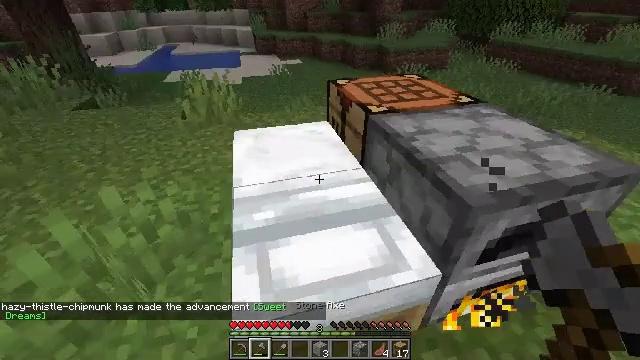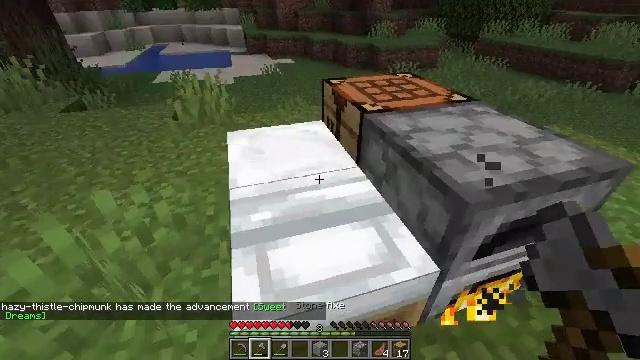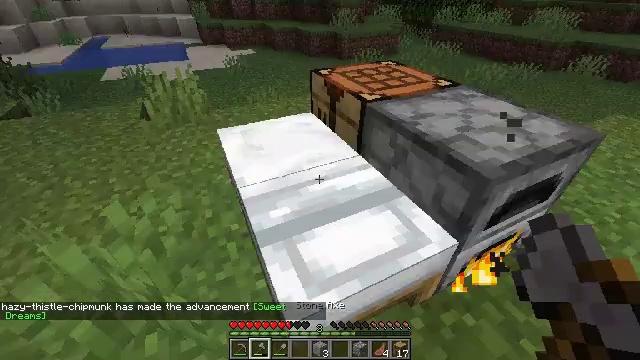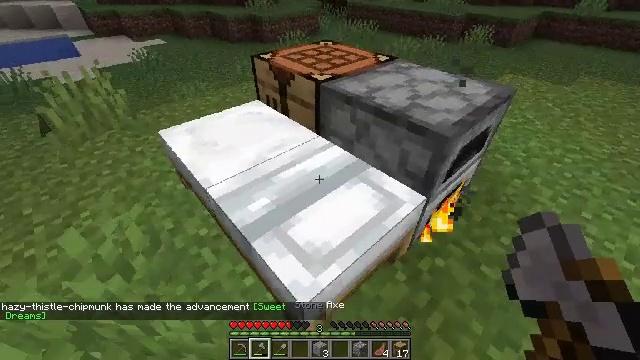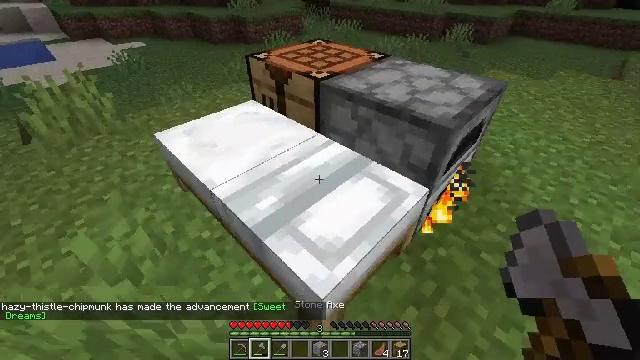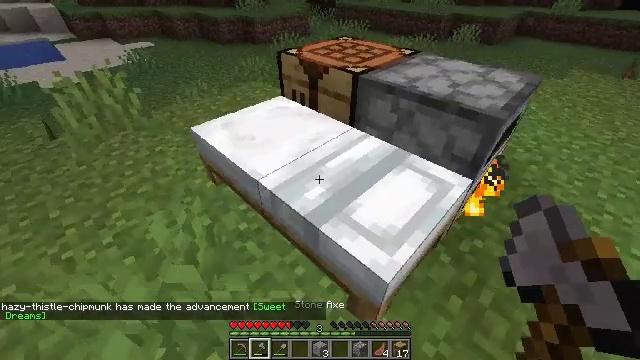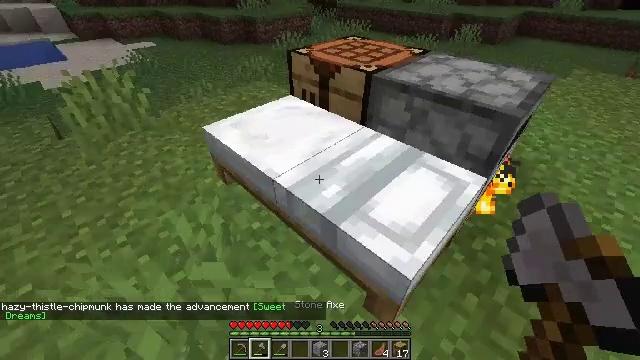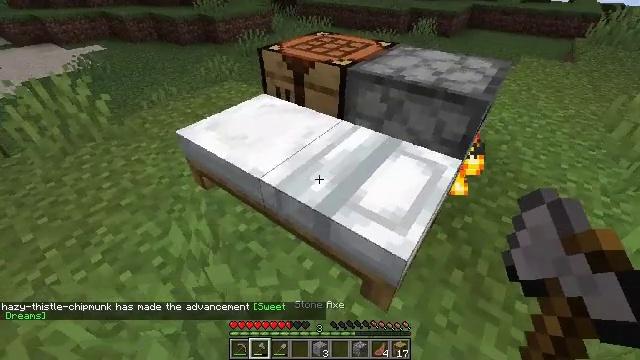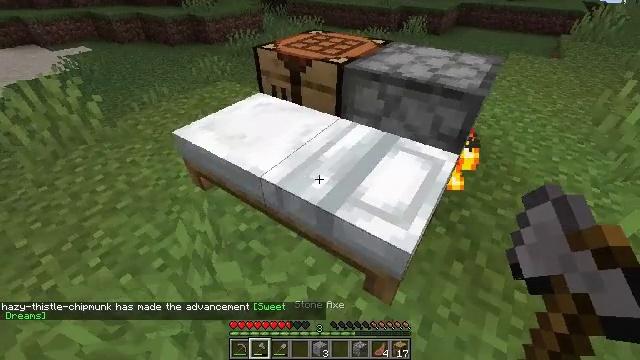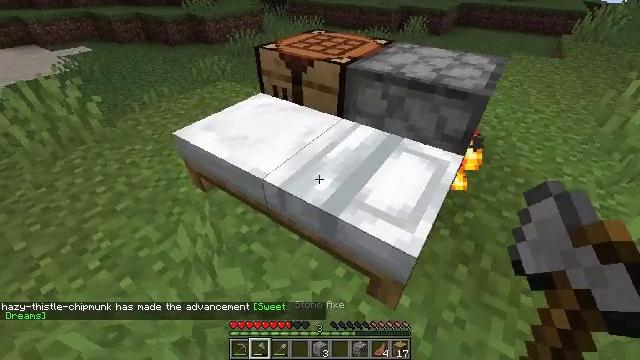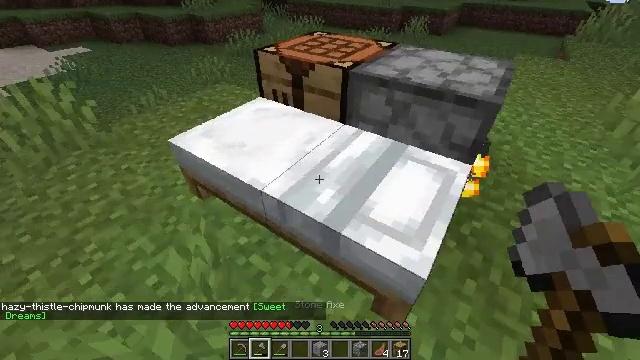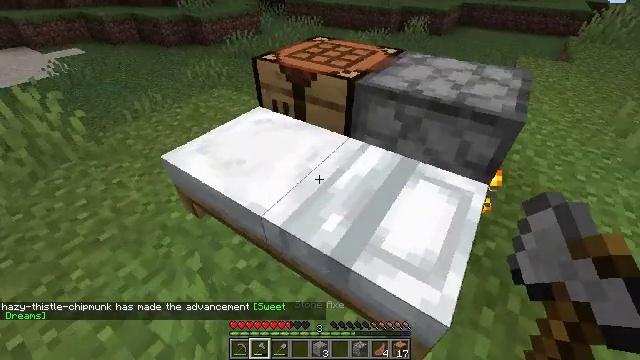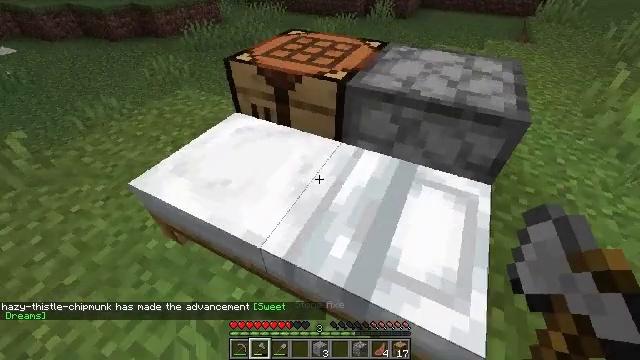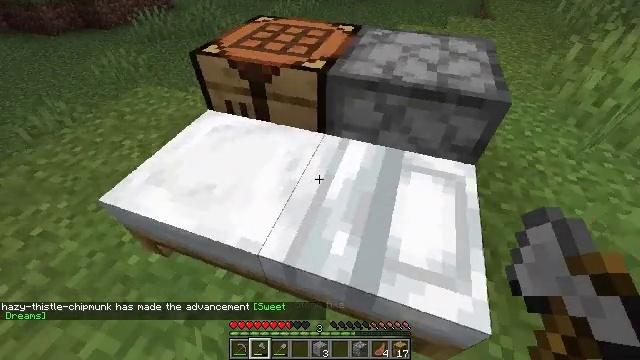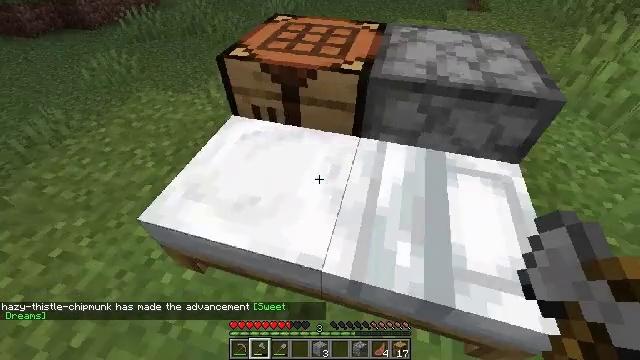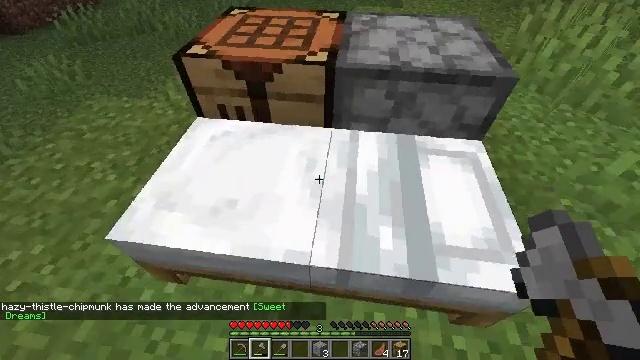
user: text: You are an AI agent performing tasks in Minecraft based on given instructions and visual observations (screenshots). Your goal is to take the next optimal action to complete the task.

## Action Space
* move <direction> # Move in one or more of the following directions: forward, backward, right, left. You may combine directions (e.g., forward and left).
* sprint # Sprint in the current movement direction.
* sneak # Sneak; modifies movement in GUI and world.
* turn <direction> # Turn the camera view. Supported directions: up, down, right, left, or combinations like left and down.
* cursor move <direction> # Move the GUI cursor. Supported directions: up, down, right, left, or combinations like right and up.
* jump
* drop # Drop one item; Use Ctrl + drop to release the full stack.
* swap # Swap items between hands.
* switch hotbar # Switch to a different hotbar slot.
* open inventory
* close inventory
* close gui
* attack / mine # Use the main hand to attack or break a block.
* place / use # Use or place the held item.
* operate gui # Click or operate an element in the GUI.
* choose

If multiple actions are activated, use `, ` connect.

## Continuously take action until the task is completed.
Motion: motion action
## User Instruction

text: Prepare cooked cod using the furnace.
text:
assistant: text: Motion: move left, turn right
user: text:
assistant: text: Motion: move left, turn right and down
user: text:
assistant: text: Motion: move left, turn right and down
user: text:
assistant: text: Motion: move left, turn right
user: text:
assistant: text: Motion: move left
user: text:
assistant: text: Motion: no_op
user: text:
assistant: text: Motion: turn right
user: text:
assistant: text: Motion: turn right
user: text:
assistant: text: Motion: move forward
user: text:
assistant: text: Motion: move forward
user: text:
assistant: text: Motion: move forward and move left
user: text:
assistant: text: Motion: move forward and move left, turn right and down
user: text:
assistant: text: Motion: move left, turn right and down
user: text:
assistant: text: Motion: move left, turn right
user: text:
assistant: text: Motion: turn right and down
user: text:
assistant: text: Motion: turn right and down
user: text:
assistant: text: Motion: turn right and down
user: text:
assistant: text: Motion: turn right and up
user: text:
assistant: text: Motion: turn right and up
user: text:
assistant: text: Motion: no_op
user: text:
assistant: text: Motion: no_op
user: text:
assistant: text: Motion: no_op
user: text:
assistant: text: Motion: turn right
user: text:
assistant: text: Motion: turn right and up
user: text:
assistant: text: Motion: no_op
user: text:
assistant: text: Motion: no_op
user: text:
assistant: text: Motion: no_op
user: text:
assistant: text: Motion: no_op
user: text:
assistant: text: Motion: no_op
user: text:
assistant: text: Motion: no_op